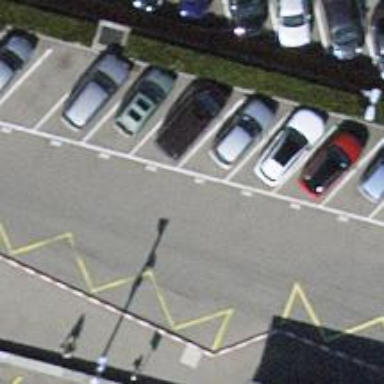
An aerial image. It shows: Bus stop with designated public transport stop position.